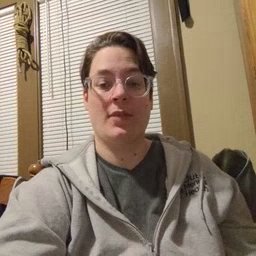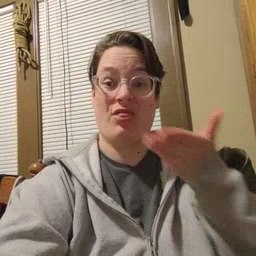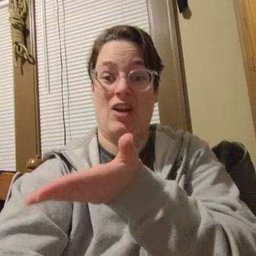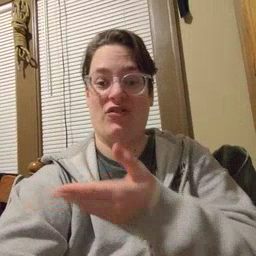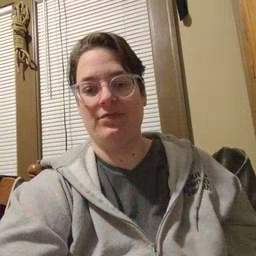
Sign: there